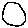
Label: circle